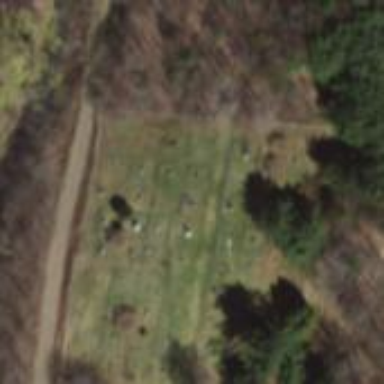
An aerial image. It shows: Cemetery.